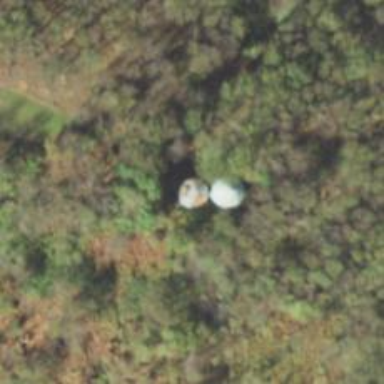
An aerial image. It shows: Water tower that is man-made.